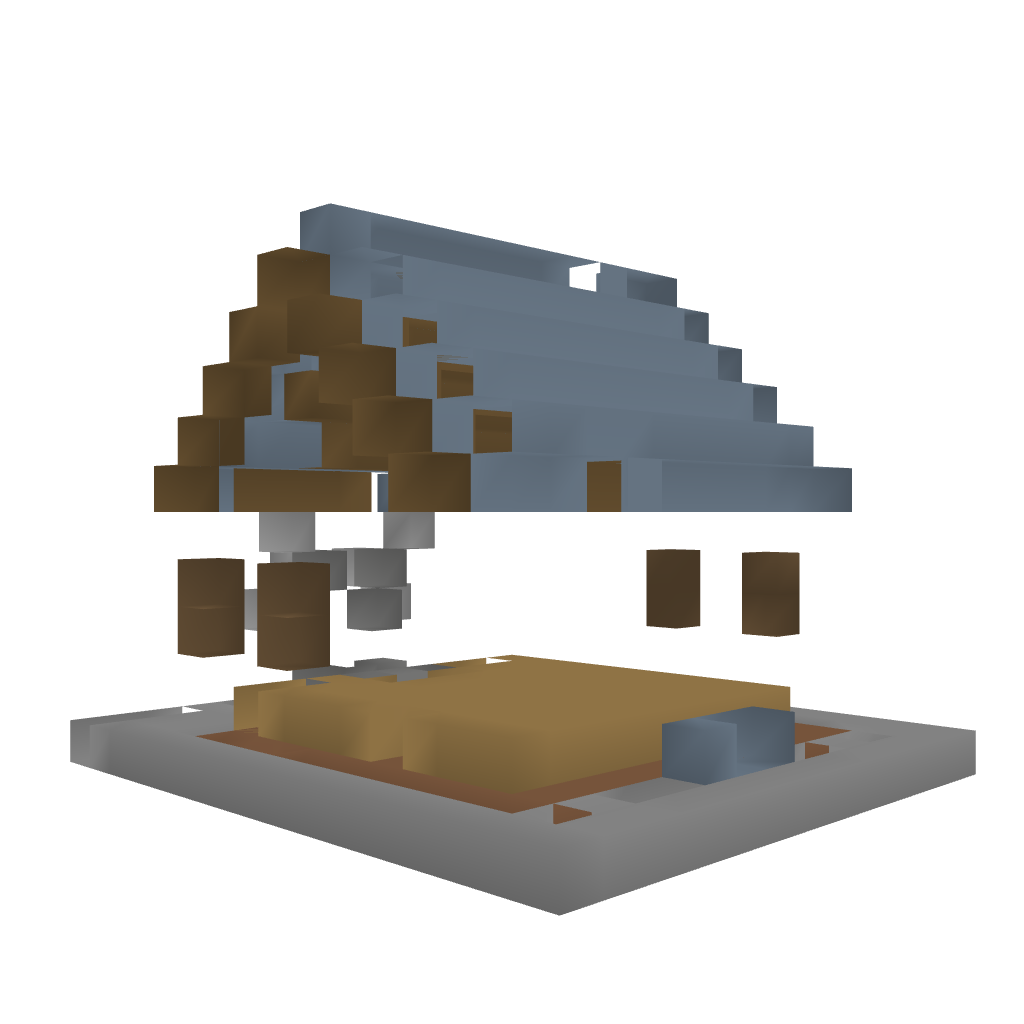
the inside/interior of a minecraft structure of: Small Cabin House